Question: Consider the example scheme below, as you can see a Regiment has a many-to-many relationship with contractors which can be the same for several regiments.

If I have to create two regiments with several hundreds of common contractors I will basically upload two times the same contractors to the server:
'''
<regiments>
<regiment>
<contractors>
<conctractor>
<id>1</id>
...
</contractor>
<conctractor>
<id>2</id>
...
</contractor>
</contractors>
</regiment>
<regiment>
<contractors>
<conctractor>
<id>2</id>
...
</contractor>
<conctractor>
<id>5</id>
...
</contractor>
</contractors>
</regiment>
</regiments>
'''
I am using a PUT where regiments and contractors have a predefined ID because I'm using REST to synchronize a desktop application to a web application and both have to use the same IDs for their entities.
Notice the contractor object is very big and has sublists of its own so re-uploading even a single contractor is a big loss of time and resources for the server.
How can I avoid uploading the same contractors over and over?
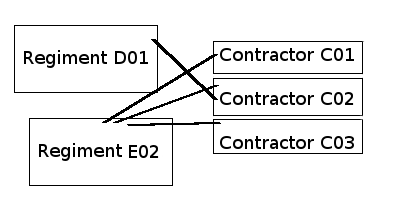
Answer: There is no reason you can't use a representation that allows you to link to an existing Contractor which has previously been 'PUT':
'''
<regiments>
<regiment>
<contractors>
<contractor-ref uri="/contractors/1"/>
<contractor-ref uri="/contractors/2"/>
</contractors>
</regiment>
<regiment>
<contractors>
<contractor-ref uri="/contractors/2"/>
<contractor-ref uri="/contractors/5"/>
</contractors>
</regiment>
</regiments>
'''